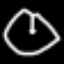
Label: clock